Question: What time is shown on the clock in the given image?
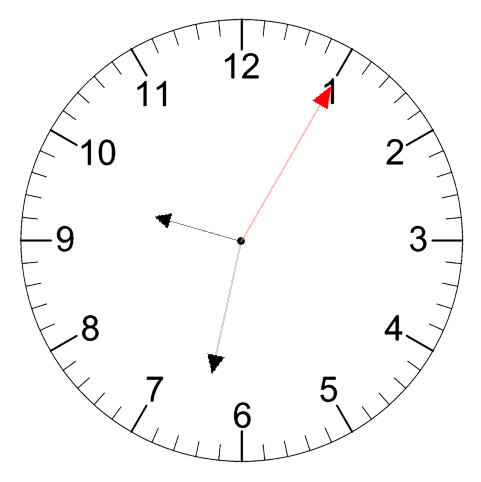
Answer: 09:32:05